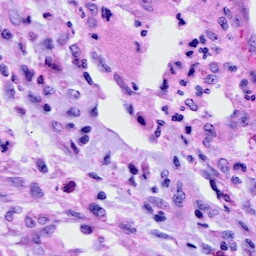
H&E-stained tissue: Cervix